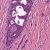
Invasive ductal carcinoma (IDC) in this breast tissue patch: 1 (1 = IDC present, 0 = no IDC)